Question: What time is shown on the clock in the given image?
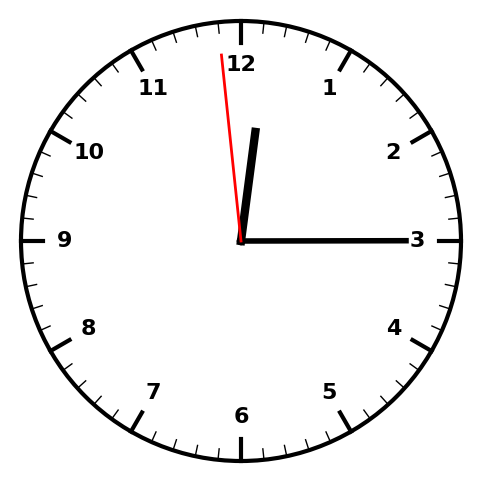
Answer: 12:14:59